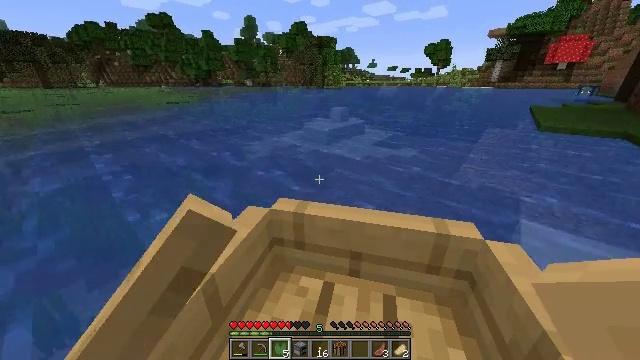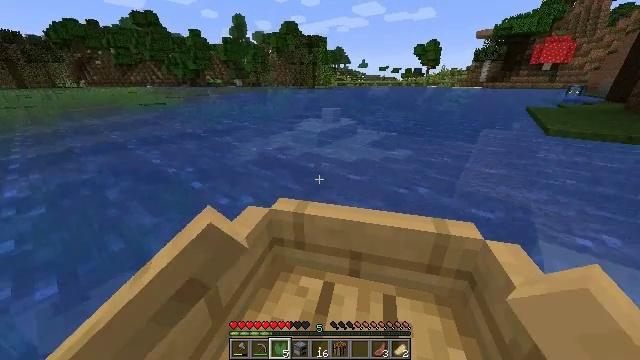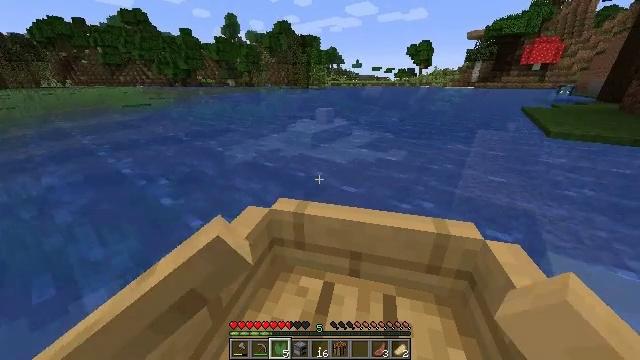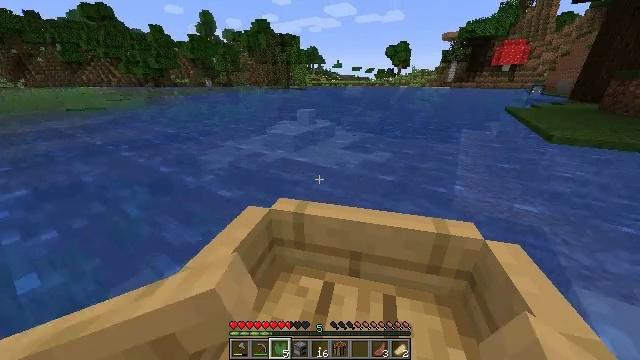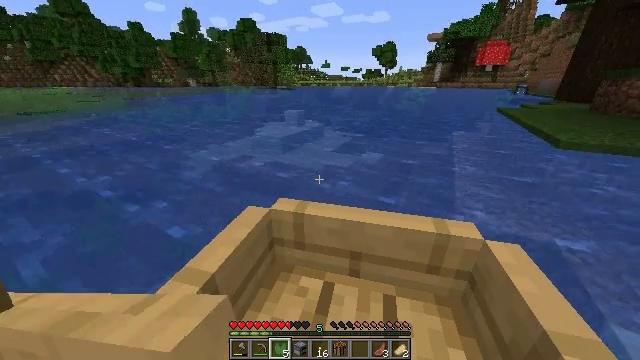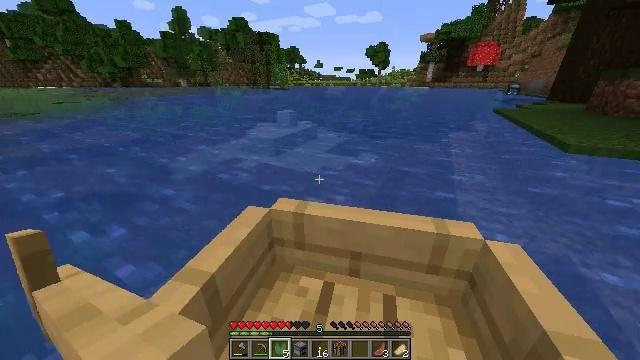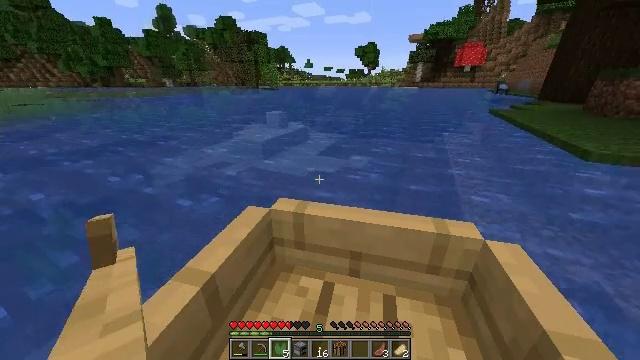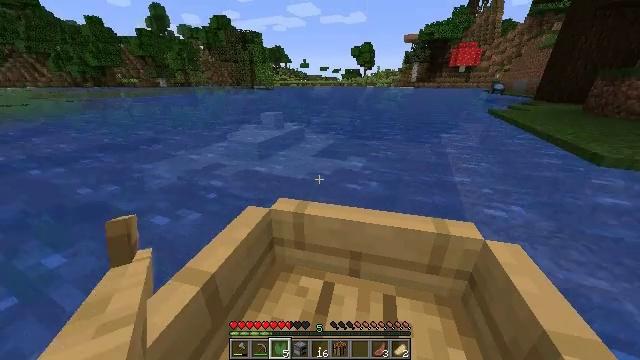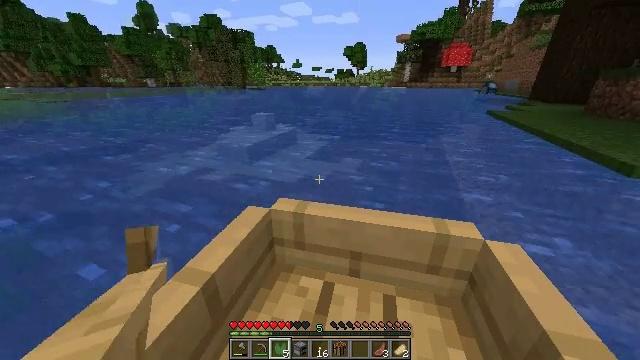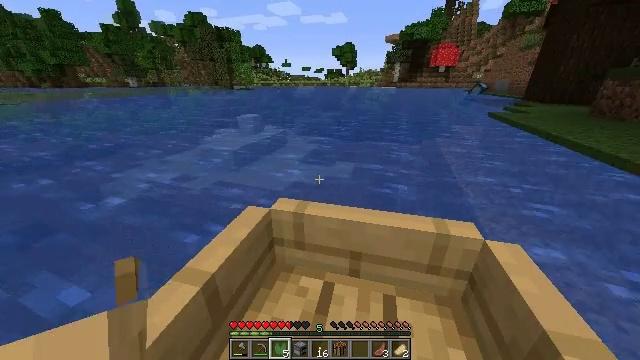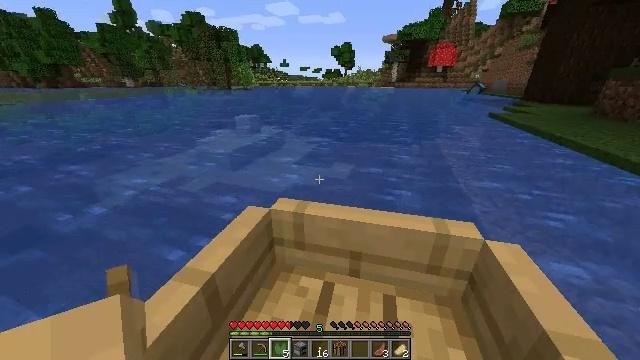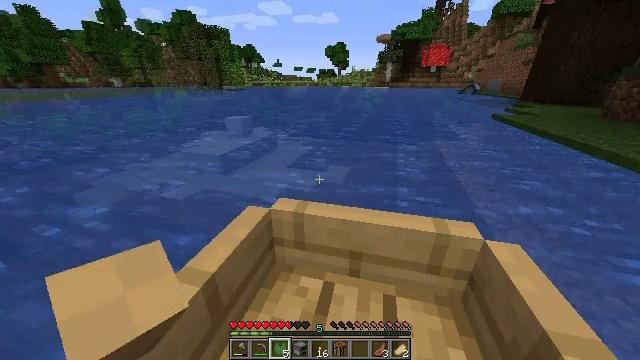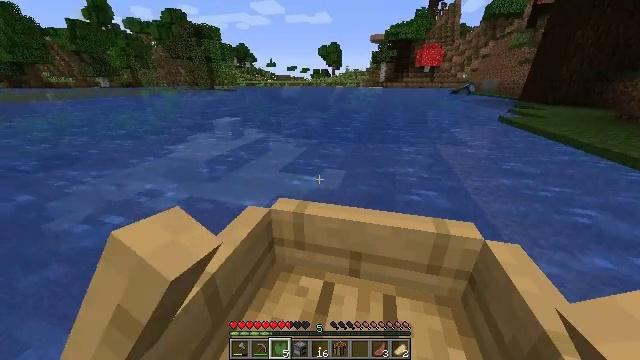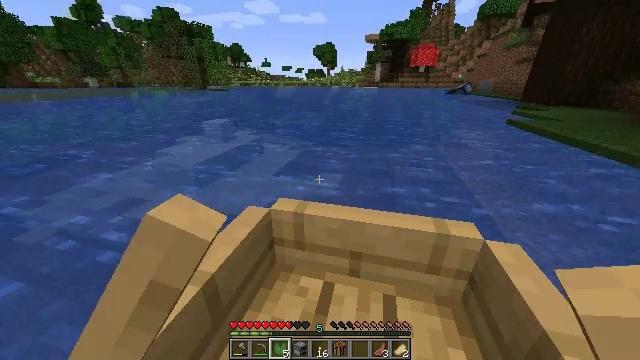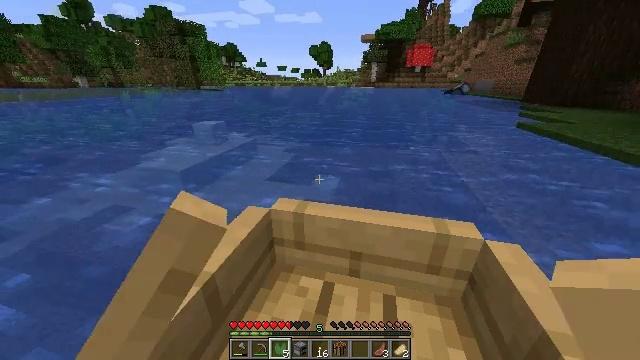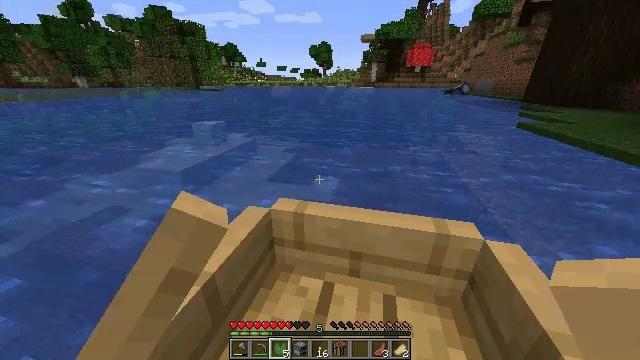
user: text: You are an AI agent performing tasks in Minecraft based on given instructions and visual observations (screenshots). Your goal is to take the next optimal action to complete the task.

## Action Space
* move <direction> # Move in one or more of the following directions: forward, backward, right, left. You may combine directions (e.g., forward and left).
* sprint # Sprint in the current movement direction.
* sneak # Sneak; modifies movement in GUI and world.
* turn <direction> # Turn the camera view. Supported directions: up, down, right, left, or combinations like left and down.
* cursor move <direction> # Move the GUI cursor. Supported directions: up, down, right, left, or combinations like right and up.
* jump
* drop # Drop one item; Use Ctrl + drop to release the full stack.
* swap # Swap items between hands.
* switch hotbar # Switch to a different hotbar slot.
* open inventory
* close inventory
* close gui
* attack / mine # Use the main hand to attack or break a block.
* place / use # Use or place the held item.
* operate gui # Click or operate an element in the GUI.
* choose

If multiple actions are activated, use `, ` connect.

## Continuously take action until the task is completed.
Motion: motion action
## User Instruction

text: Remove a lily pad from the inventory.
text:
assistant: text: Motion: move forward and move right
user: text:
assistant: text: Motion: move forward
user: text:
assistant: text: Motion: move forward
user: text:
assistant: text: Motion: move forward
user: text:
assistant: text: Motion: move forward
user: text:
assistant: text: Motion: move forward
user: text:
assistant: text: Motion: move forward
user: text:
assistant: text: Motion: move forward
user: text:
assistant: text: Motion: move forward
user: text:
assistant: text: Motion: move forward
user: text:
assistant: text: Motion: move forward
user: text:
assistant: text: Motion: move forward
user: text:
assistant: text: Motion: move forward
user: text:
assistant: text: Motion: move forward
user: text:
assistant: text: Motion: move forward
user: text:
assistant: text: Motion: move forward
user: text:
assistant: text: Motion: move forward
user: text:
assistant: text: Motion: move forward
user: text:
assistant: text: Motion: move forward
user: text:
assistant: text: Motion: move forward
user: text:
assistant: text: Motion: move forward
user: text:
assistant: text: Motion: move forward
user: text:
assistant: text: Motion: move forward
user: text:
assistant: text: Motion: move forward
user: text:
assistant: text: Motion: move forward
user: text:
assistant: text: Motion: move forward
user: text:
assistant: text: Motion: move forward
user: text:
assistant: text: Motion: move forward and move left
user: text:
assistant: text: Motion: move forward and move left
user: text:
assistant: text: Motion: move forward and move left